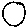
Label: circle